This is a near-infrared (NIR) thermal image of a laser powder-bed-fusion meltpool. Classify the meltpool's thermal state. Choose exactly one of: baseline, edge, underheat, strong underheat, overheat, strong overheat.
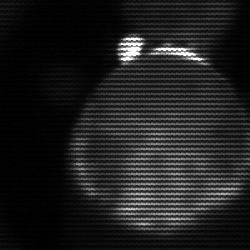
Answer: edge